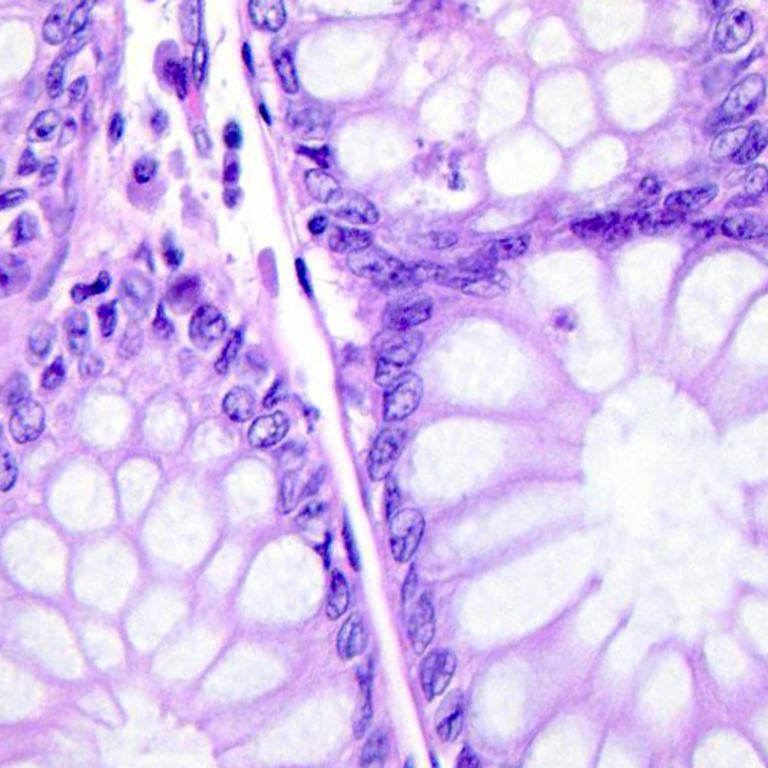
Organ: colon
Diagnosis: benign